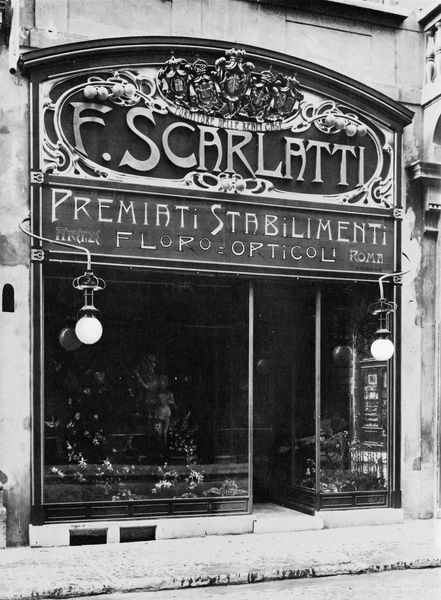
Titel: Das Schaufenster eines Ladens
Künstler: Gebrüder Alinari
Schlagwörter: weiß, fenster, glas, grau, lampen, schaufenster, schwarz, strasse, ornament, schrift, italien, laden, schriftzug, werbung, jugendstil, foto, fotografie, photographie, eingang, schild, medaillon, scheibe, schwarzweiß, trottoir, photo, jugensdstil, emblem, fotographie, aufnahme, architekur, auslagen, logo, optiker, scarlatti